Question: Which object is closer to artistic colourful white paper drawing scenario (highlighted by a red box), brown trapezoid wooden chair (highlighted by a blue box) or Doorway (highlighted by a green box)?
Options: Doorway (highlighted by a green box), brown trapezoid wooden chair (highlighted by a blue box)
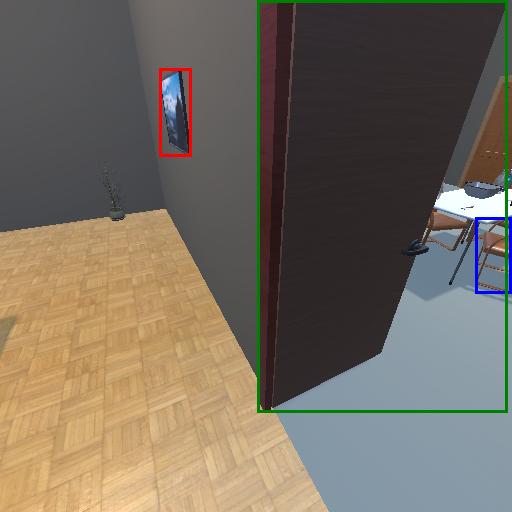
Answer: Doorway (highlighted by a green box)